Question: I have a weird issue that occurs regardless of browser (Chrome, IE, Opera Mobile Emulator are what I've tried). I have divs nested within two other divs, as shown below. These divs are all set to 100% width. The innermost element drifts outside of (but stays "under") the parent divs. I'm not floating anything, so I don't see why it is doing this. Using overflow: hidden has no effect that I could see. The image below shows Google Chrome's inspect element feature, which shows the element and padding extending beyond the margins (shown in the peach color). I want everything to be within the margins as it should be. I'm starting to think it may be something with the media queries I'm doing. I am using these because a single percentage width won't always give me the exact width I want. It's probably something shamefully stupid on my behalf, but has anyone ever seen anything like this?
## CSS
'''
@media all and (max-width:960px)
{.container{width: 900px; } }
@media all and (max-width:1280px)
{.container{width: 1024px; }}
/*More media queries for a few other max resolutions*/
.container
{
height: auto;
min-width: 300px;
max-width: 1440px;
margin: 20px auto 0px auto;
border: 2px solid #13192D;
}
.midwrapper
{
padding: 0px 12px;
margin: 12px 8px 8px 8px;
min-height: 420px;
}
.innermost
{
width: 100%;
margin: 8px auto;
padding: 8px 8px;
border: 2px solid #13192D;
}
'''

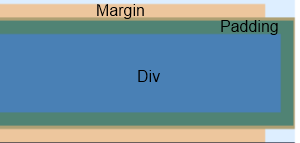
Answer: Add
'''
box-sizing: border-box;
-moz-box-sizing: border-box;
'''
to
'''
.innermost
'''